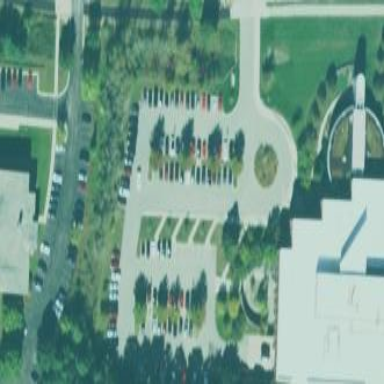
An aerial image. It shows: Parking area with surface.